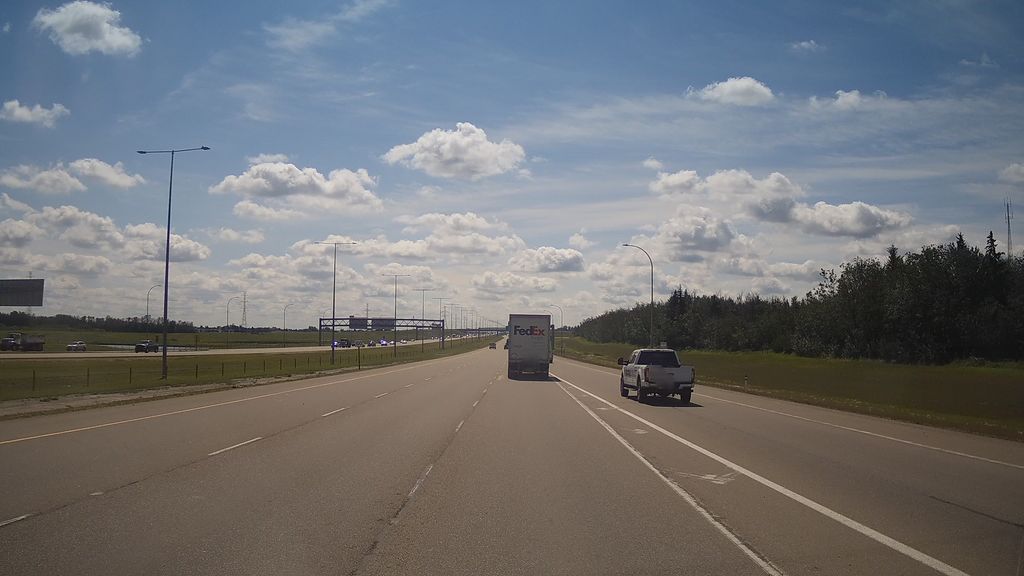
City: edmonton